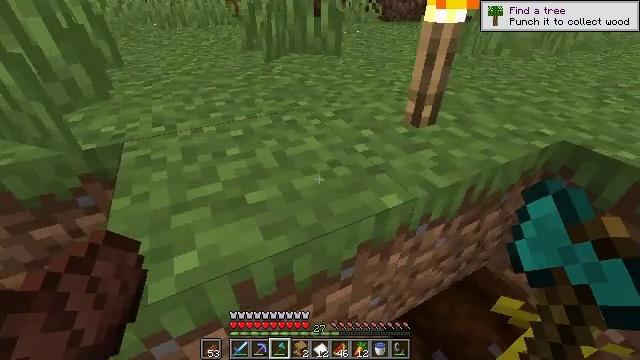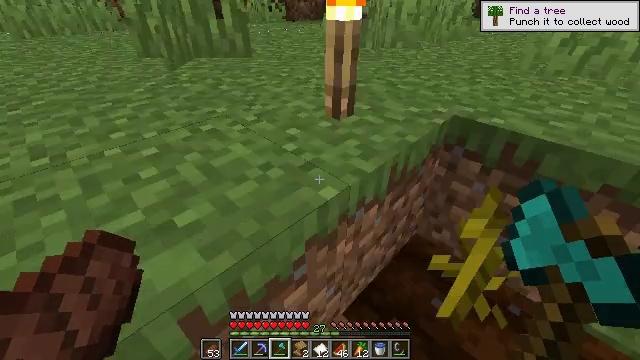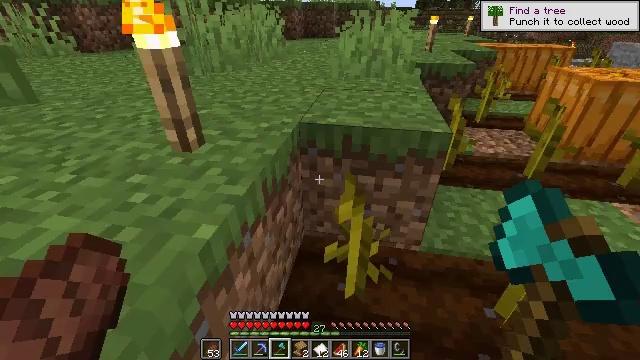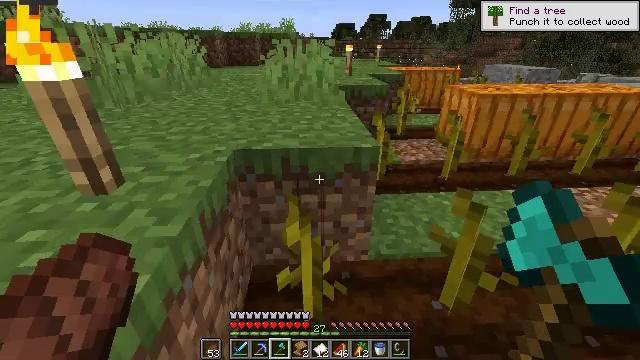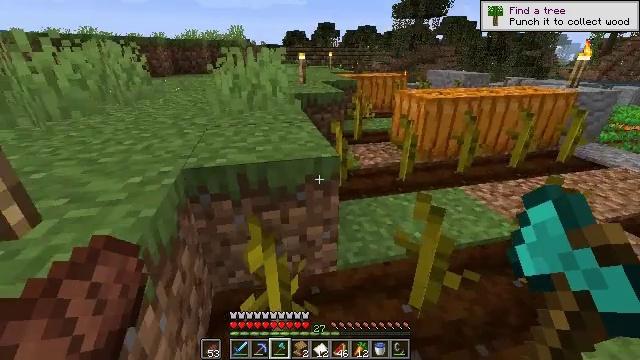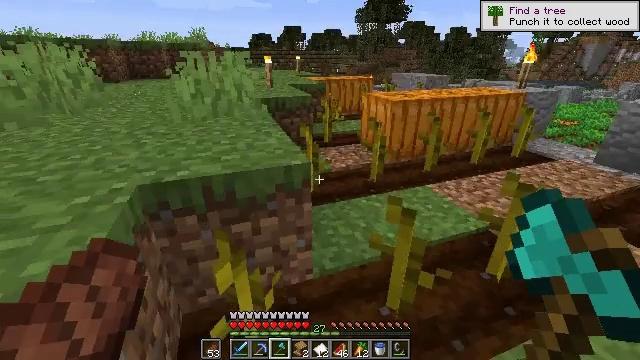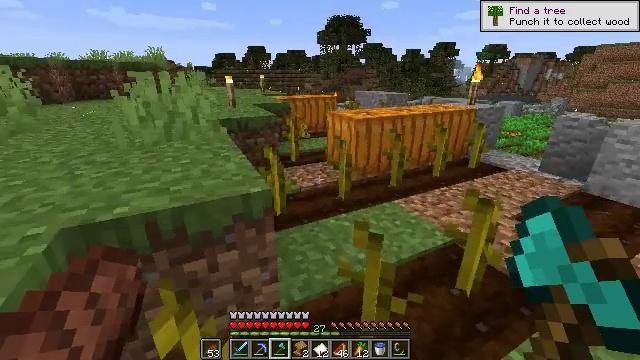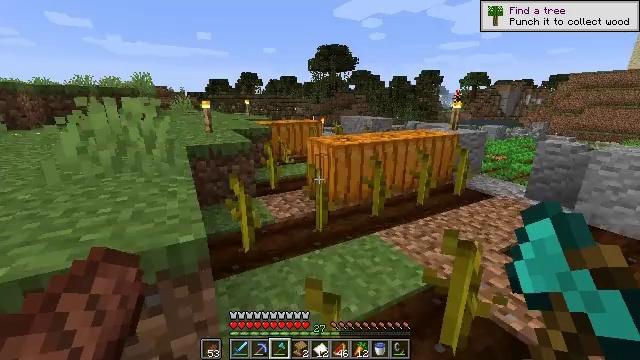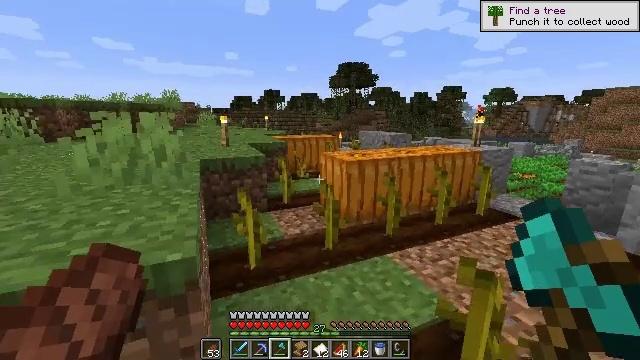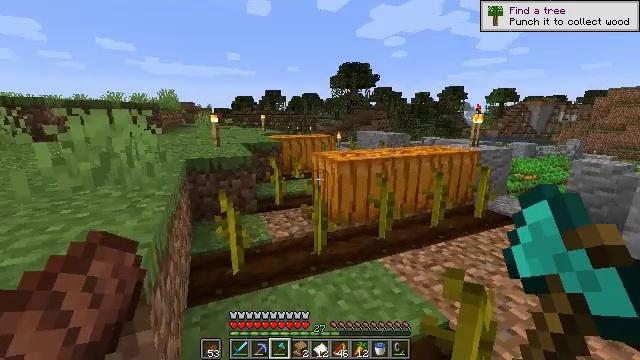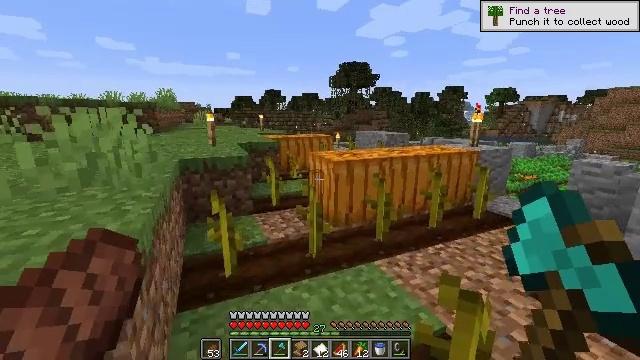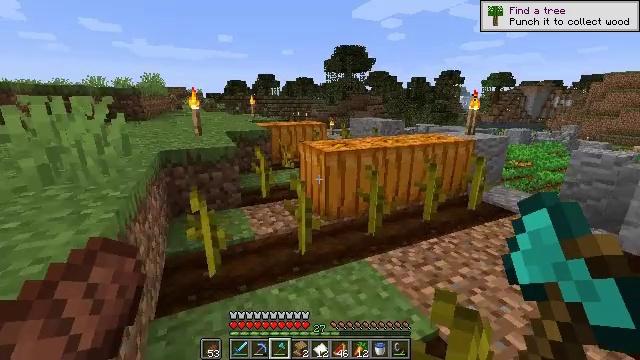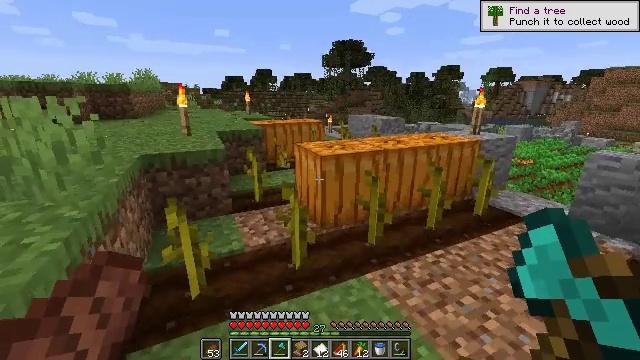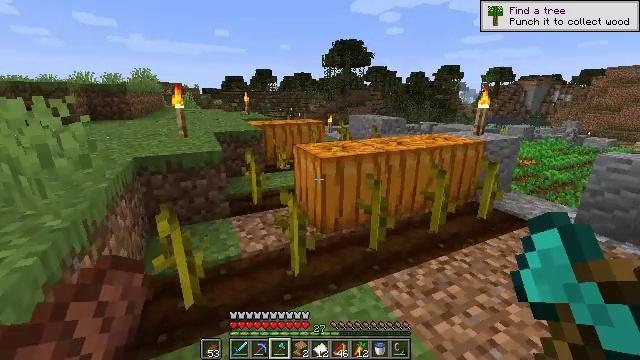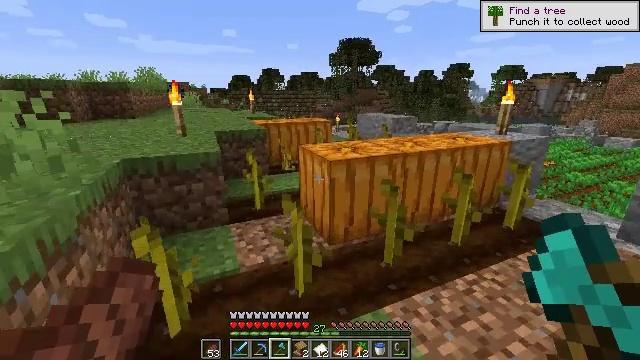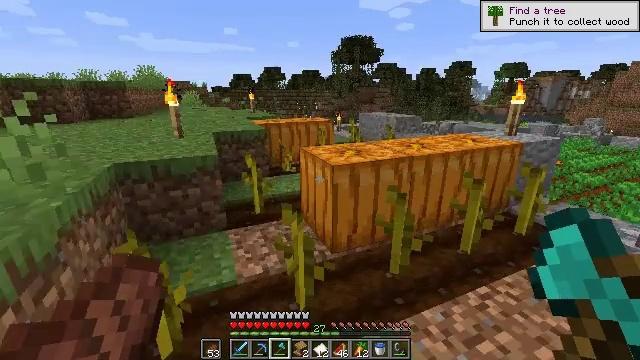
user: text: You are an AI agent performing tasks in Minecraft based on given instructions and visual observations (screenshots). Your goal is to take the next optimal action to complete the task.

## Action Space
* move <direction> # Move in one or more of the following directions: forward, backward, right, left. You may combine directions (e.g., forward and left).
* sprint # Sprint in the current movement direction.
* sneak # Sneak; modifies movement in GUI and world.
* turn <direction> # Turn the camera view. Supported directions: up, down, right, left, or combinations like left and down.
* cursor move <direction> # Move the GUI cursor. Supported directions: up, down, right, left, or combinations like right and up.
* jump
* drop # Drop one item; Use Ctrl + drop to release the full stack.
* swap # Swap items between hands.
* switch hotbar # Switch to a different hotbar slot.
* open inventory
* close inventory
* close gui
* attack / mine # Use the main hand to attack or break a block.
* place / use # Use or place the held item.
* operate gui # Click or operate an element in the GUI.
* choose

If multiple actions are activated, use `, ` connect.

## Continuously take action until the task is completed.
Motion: motion action
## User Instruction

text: Mine the pumpkin from the ground.
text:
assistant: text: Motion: turn right
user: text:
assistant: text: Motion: turn right and up
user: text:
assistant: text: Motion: turn right and up
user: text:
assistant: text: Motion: move forward, turn right and up
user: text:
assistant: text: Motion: move forward and move right, turn right
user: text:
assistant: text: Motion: move forward and move right, turn right and up
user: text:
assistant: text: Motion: move forward and move right, turn right and up
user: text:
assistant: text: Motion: move forward and move right, turn left and up
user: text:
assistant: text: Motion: move forward and move right
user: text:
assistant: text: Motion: move forward
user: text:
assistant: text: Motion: move forward, turn right and down
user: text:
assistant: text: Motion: move forward
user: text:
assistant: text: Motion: move forward
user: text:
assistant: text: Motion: move forward, turn left
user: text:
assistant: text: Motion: move forward
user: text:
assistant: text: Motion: move forward
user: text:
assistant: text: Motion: move forward, turn right and down
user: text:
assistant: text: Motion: move forward and move left, turn right and down
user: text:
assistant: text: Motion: move forward and move left, turn right and down
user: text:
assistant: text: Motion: move forward and move left, turn right and down
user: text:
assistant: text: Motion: move forward and move left, turn right and down
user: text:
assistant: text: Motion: move forward and move left, turn right and down
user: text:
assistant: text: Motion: move forward and move left, turn right and down
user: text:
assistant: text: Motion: move forward and move left, turn right and down
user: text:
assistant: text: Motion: move forward and move left
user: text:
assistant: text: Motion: move left
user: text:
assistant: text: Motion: move left
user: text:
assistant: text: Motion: no_op
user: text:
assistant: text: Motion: no_op
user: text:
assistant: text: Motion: no_op